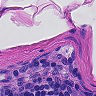
Metastatic tissue present: no